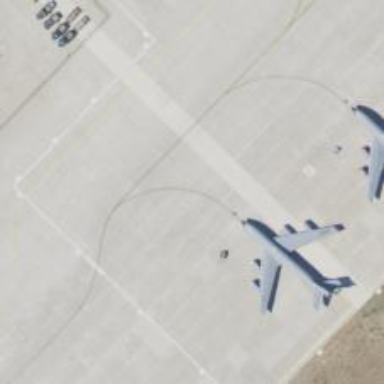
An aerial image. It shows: Image of taxiway at airport.